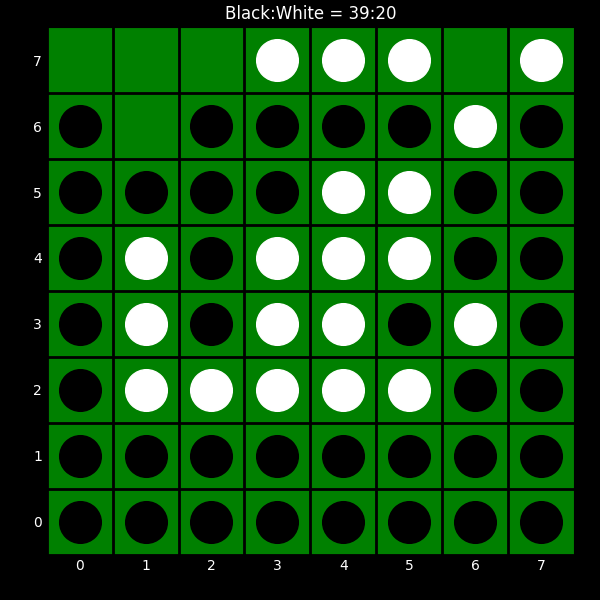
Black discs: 39
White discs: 20